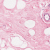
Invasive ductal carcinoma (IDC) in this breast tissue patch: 0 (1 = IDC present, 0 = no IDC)